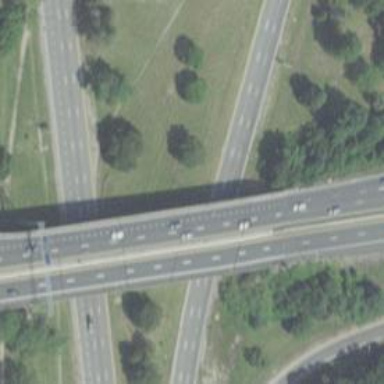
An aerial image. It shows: Motorway bridge with asphalt surface.